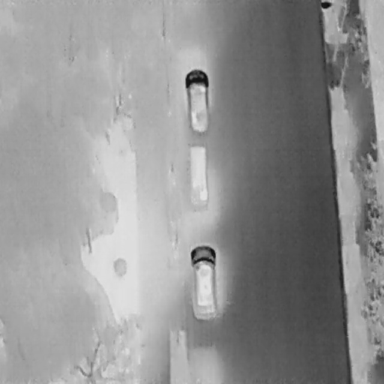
There are three Cars in the infrared image.